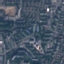
Label: Residential